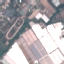
Land use / land cover class: Industrial